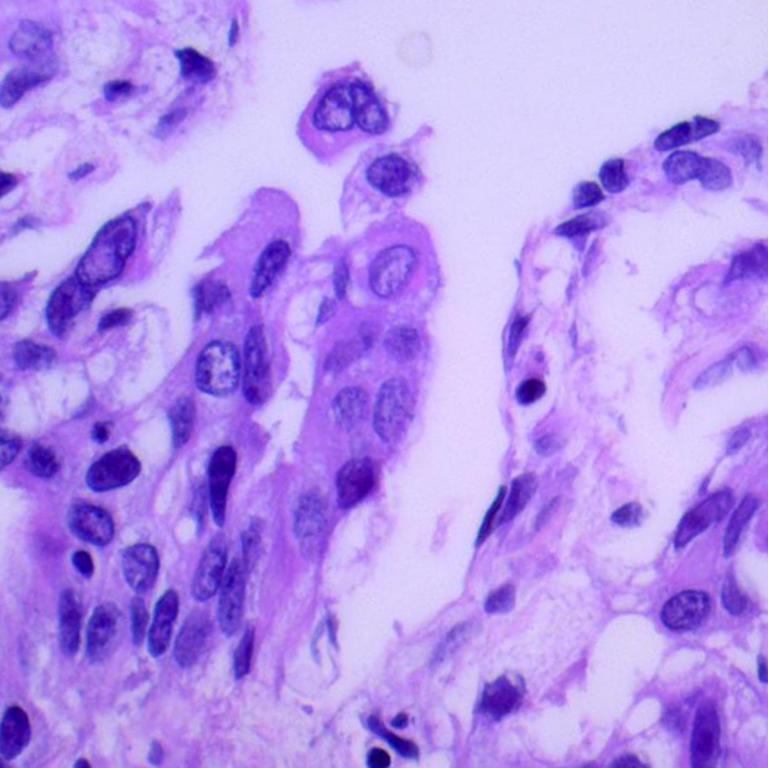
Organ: lung
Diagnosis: adenocarcinomas